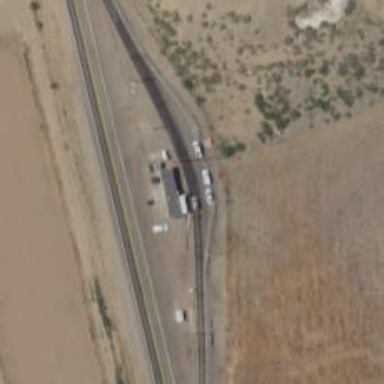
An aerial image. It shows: Border control barrier.